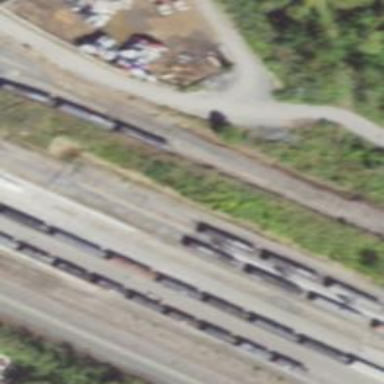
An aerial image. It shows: Railway yard.